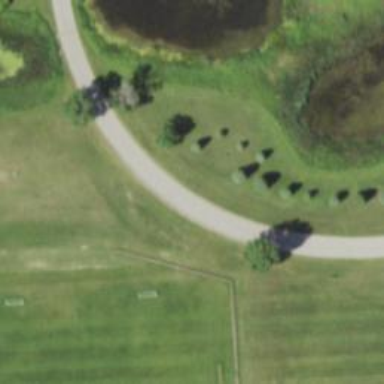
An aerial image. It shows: Disc golf hole.